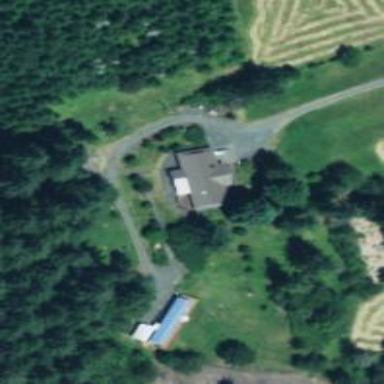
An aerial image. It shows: Driveway.